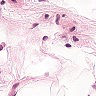
Metastatic tissue present: no